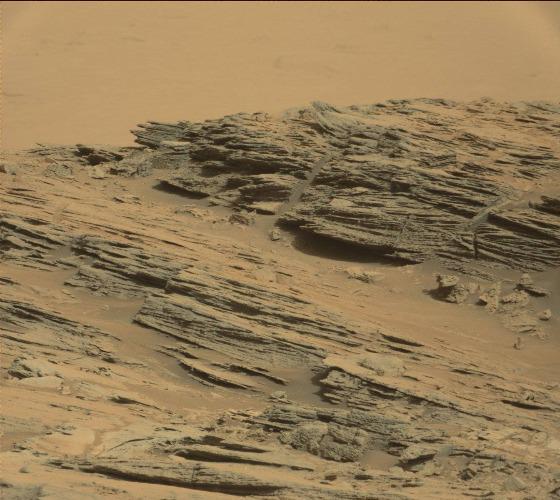
Terrain classes present: Bedrock, Gravel / Sand / Soil, Rock, Shadow